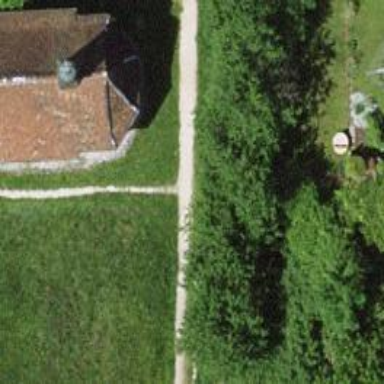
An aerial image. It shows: Gravel path.